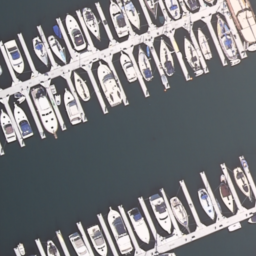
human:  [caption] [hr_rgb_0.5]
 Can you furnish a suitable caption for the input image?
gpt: Lots of boats docked in lines at the harbor .

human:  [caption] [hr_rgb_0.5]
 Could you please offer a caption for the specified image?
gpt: Many boats docked in lines at the harbor and the water is deep blue .

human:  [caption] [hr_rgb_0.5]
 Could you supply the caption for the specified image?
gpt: Lots of boats docked in lines at the harbor and the boats are closed to each other .

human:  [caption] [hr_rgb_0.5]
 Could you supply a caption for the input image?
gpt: Many boats docked in lines at the harbor and the boats are closed to each other .

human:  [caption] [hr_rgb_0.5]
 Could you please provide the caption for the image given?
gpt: Lots of boats docked in lines at the harbor .